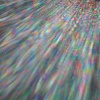
Label: sunburn